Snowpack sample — Snodgrass Mountain, Crested Butte, Colorado (2/4/25, 12:06 PM MST)
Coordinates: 38.923, -106.968
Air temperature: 35 °F
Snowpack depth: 80 cm
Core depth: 40 cm
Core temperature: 32 °F
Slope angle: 14°, slope face: 78°
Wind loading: low
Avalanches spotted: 0
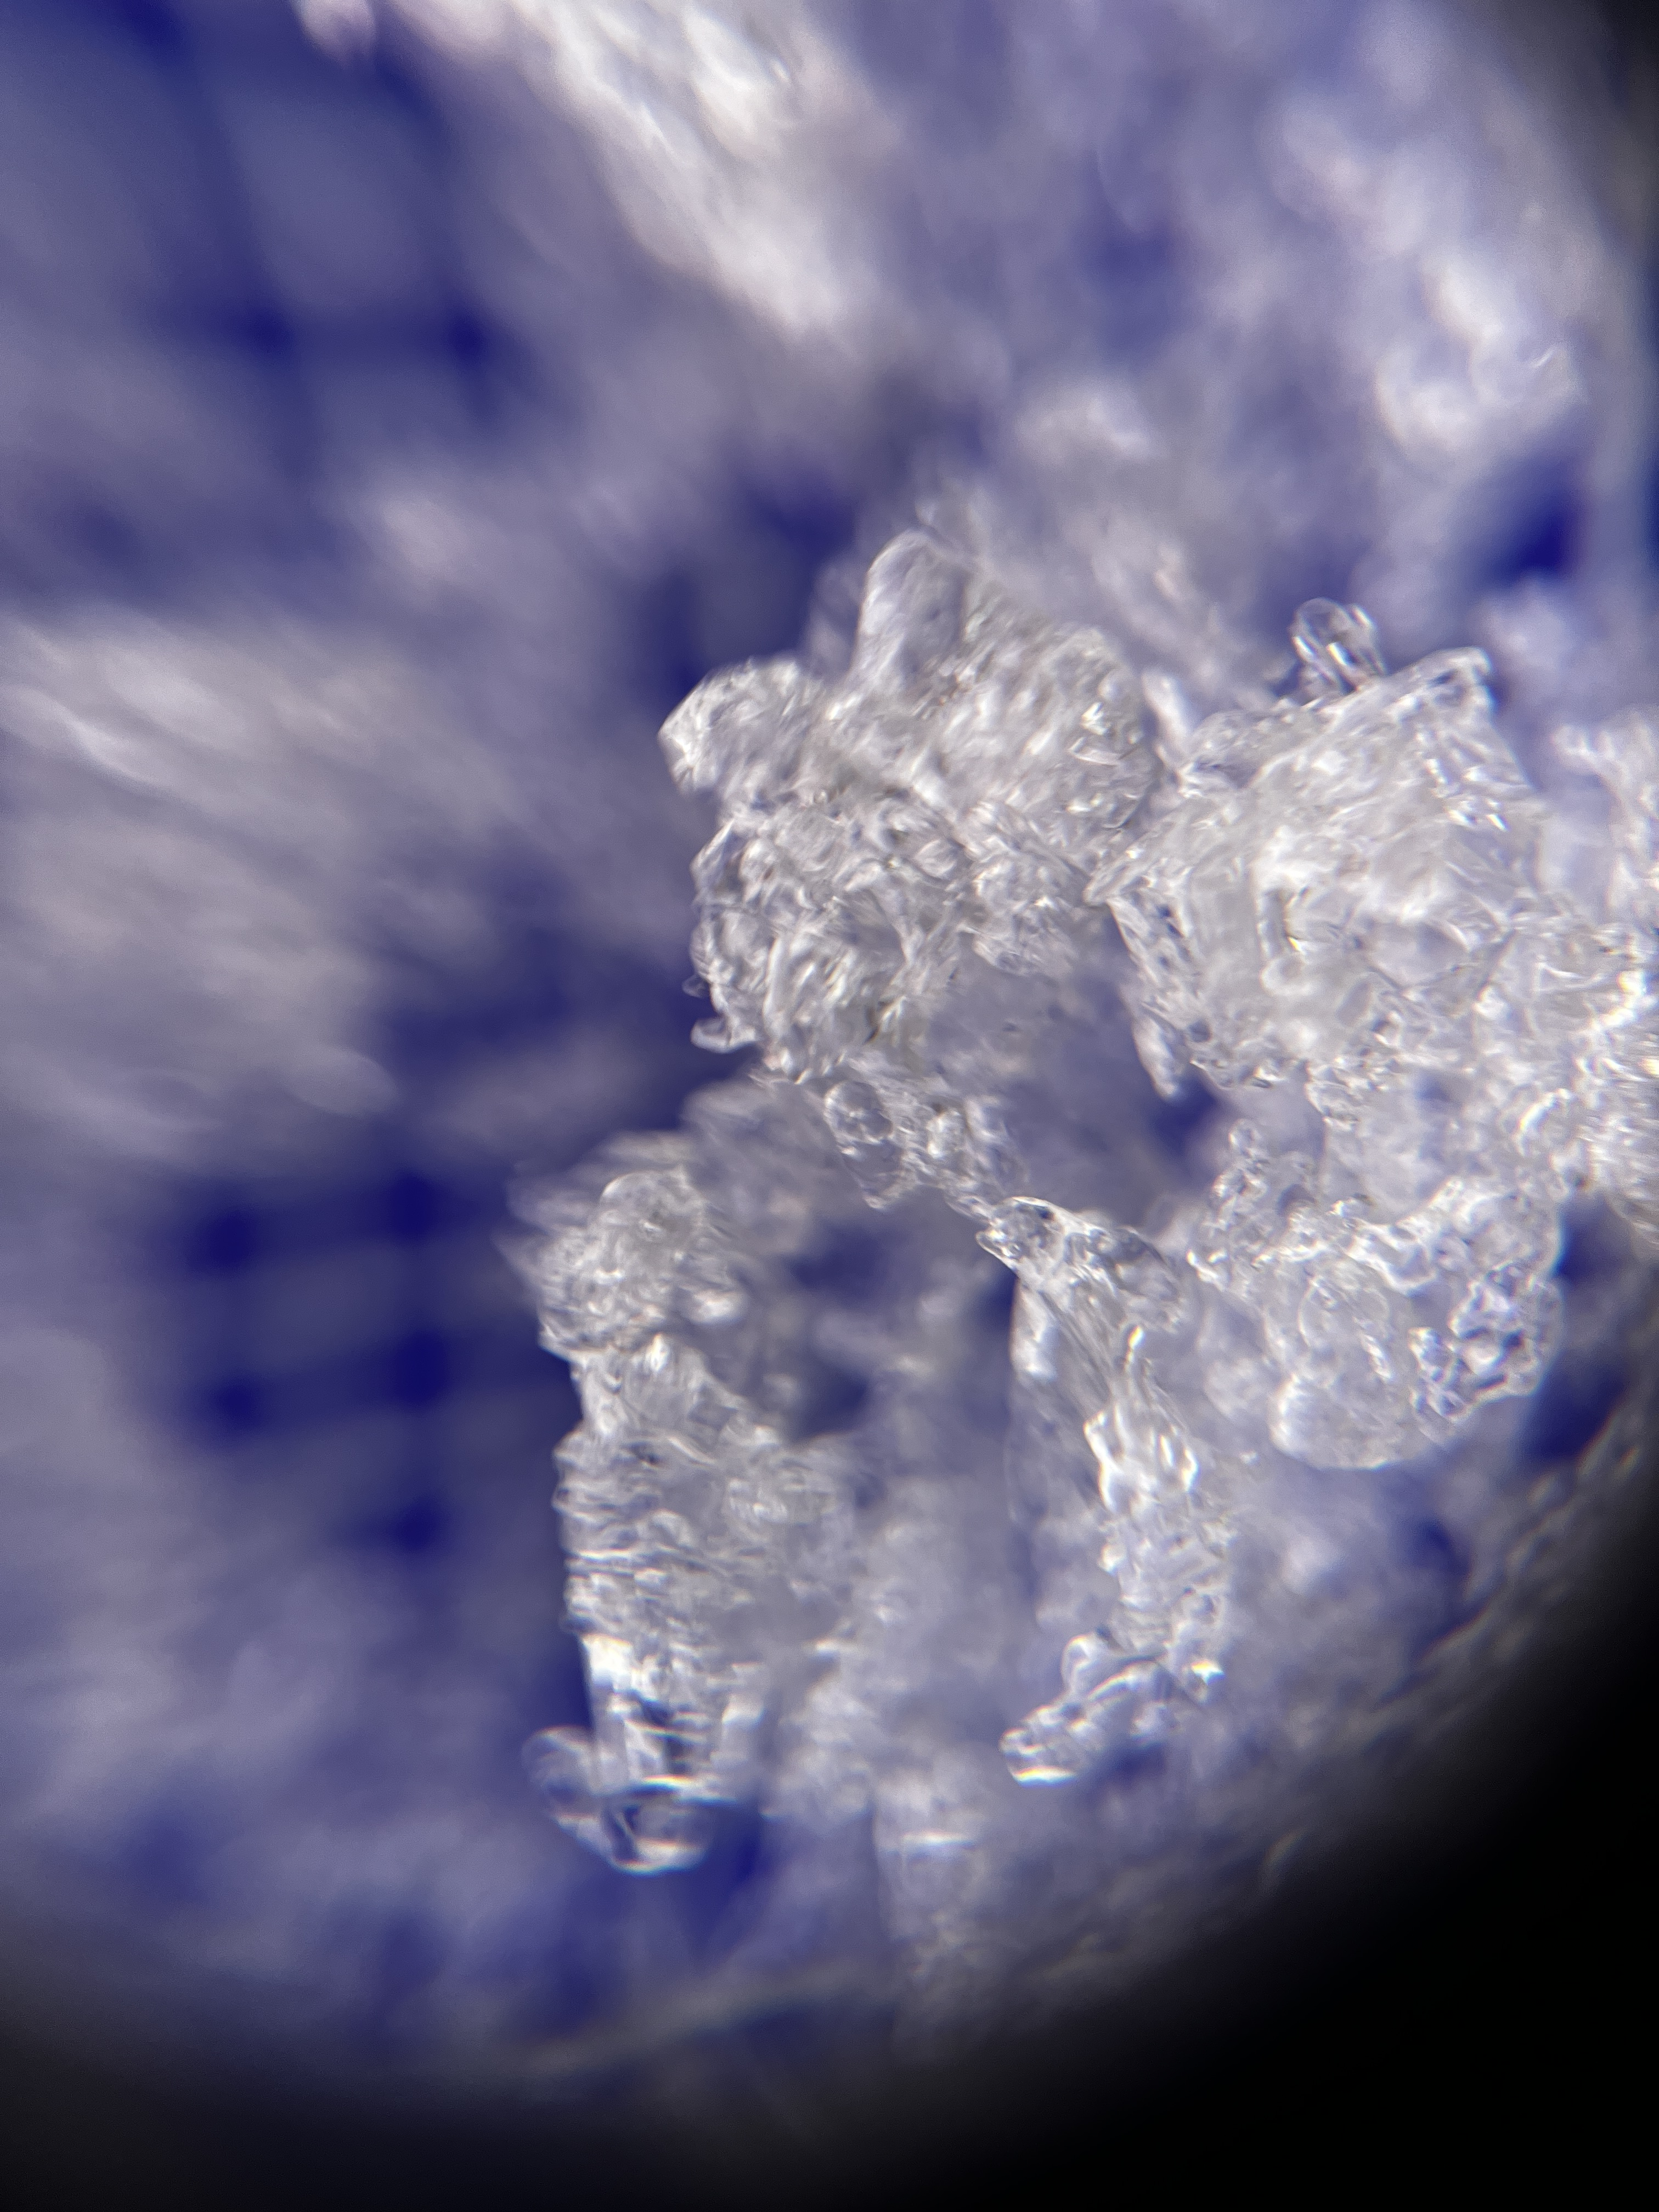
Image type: magnified_profile
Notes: No avalanches nearby, unusually warm weather for the last month reported by residents, Collected 25 yards from treeline